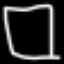
Label: square